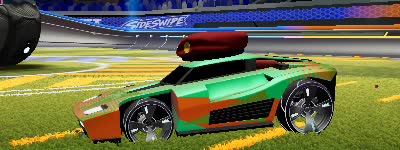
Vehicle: breakout